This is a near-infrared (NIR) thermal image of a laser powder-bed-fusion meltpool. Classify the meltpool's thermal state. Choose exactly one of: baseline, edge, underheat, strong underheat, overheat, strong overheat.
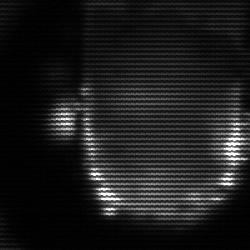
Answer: baseline